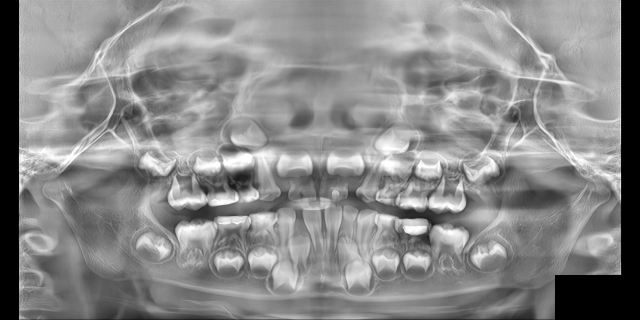
child